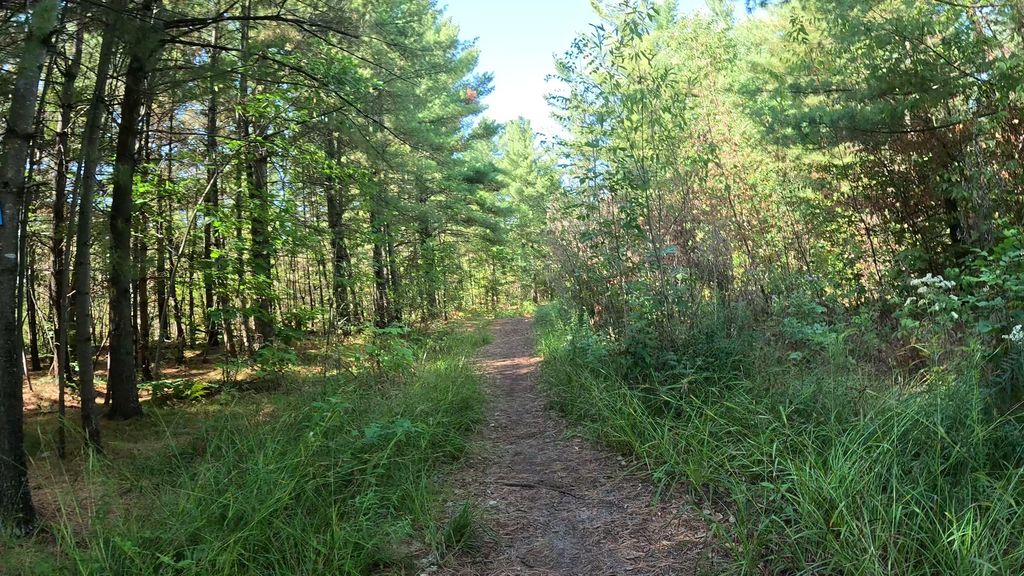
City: ottawa-gatineau